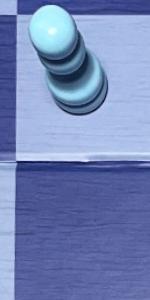
Label: Empty